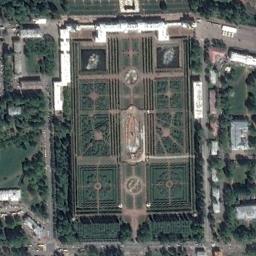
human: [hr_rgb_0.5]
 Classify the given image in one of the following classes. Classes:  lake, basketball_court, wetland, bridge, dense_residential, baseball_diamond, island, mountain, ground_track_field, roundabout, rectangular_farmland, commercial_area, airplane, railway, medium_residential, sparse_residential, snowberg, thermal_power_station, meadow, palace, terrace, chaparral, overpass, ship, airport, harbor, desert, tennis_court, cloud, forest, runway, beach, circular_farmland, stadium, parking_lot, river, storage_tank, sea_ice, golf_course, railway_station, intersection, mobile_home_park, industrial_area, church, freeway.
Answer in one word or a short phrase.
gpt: palace